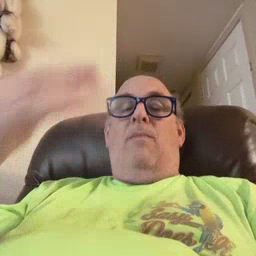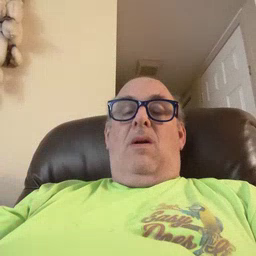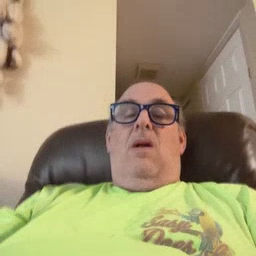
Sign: open